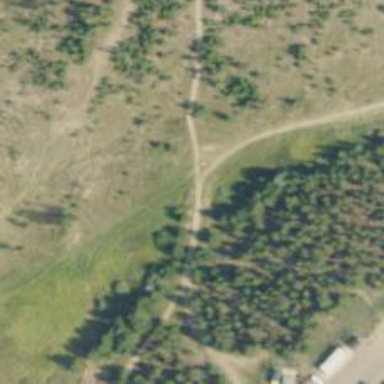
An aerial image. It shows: Footway designated for backcountry skiing or snowboarding.